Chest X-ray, PA view. Patient: 43 years old, sex F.
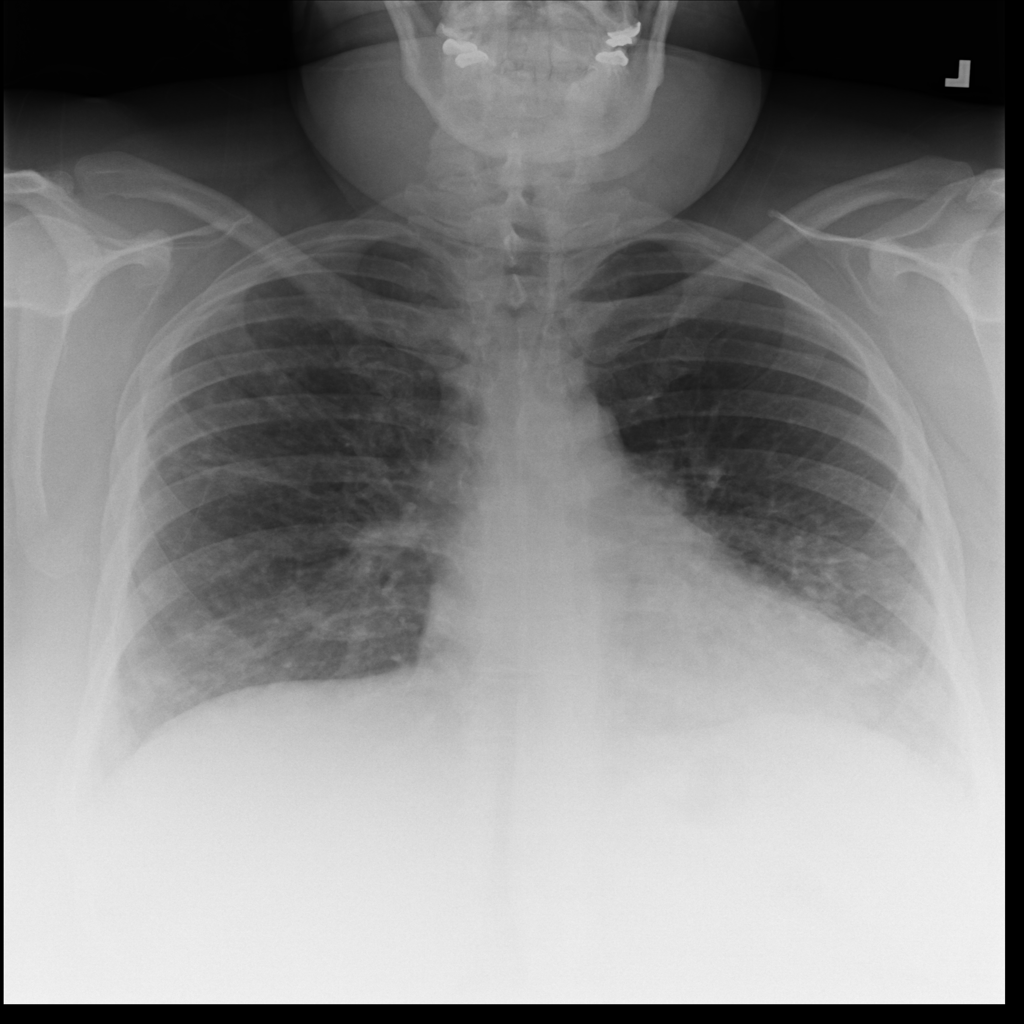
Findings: Nodule